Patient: sex F, age 65
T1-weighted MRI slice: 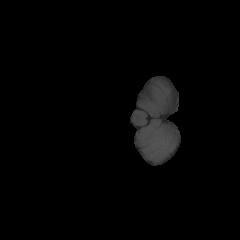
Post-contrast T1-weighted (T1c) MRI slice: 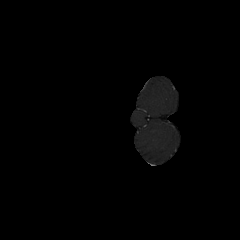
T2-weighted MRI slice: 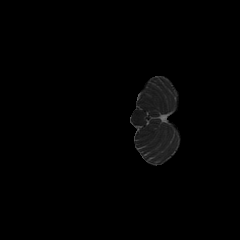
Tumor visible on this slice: no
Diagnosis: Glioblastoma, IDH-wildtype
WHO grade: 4